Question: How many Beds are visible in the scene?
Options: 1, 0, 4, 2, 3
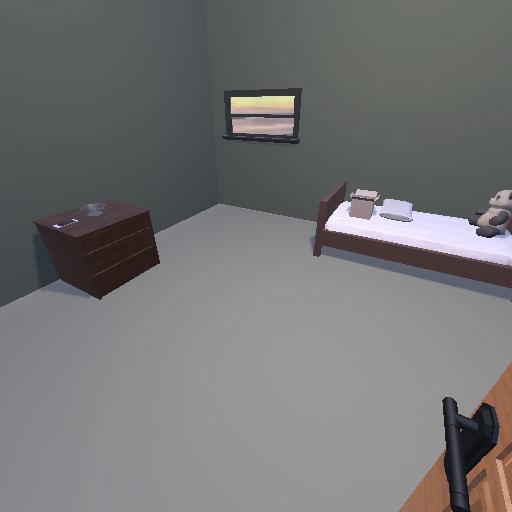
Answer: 1